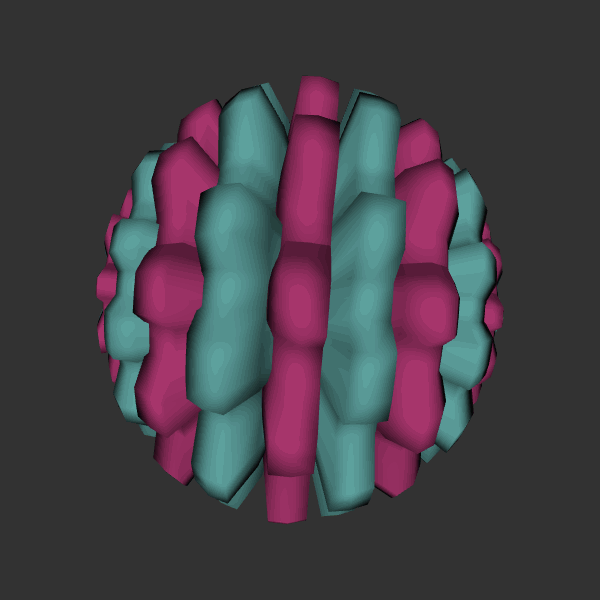
Background: dark